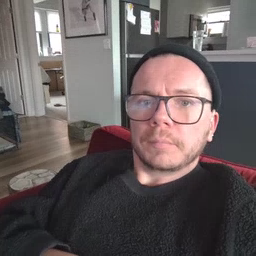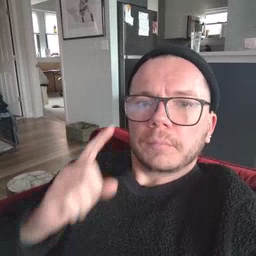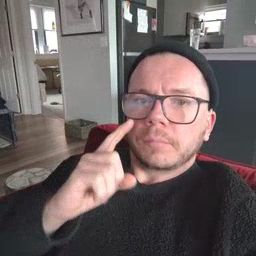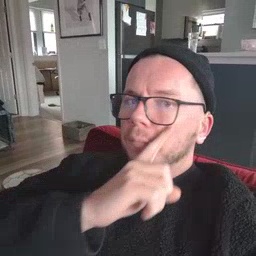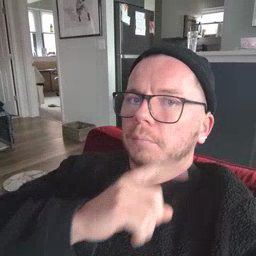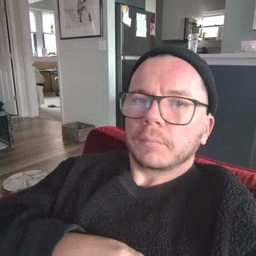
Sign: eye